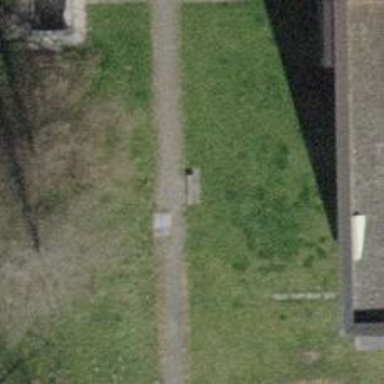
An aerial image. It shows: Concrete bench.